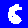
Digit: 8